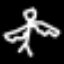
Label: angel